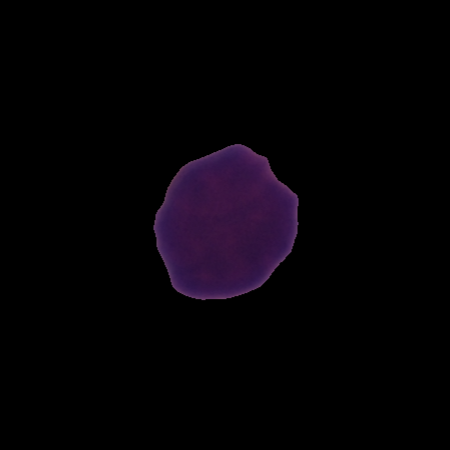
Label: healthy